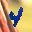
Label: 4